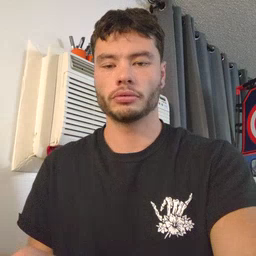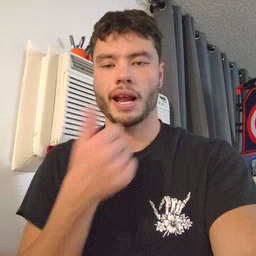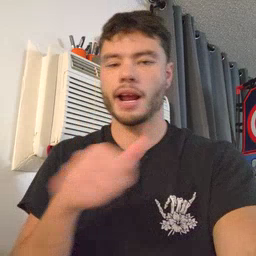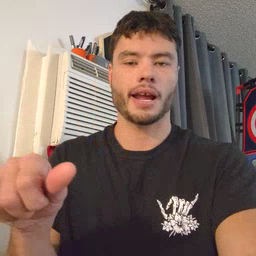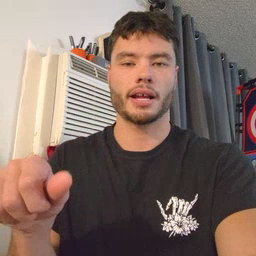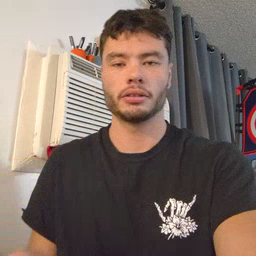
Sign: any